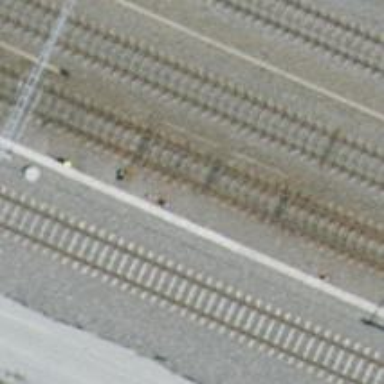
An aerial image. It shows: Railway switch with the turnout side on the left.